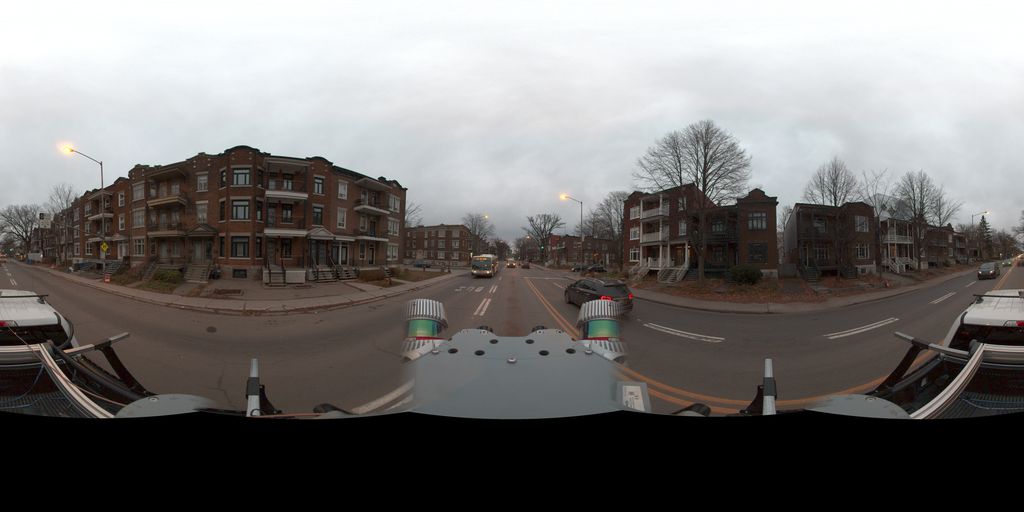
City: quebec_city